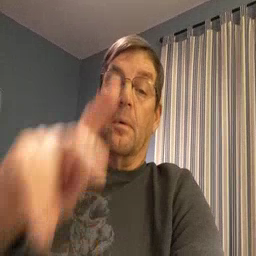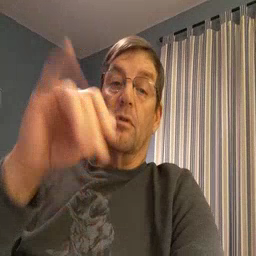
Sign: pajamas